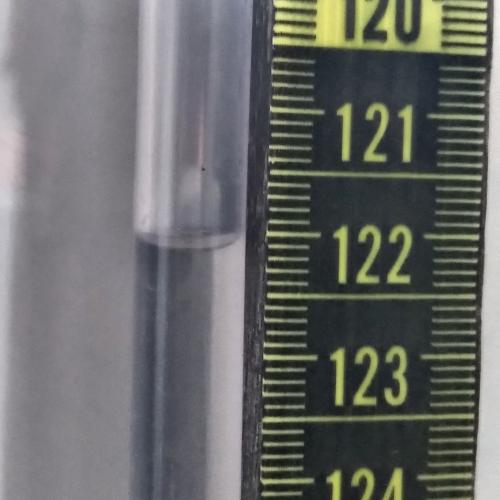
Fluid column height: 122.1 cm